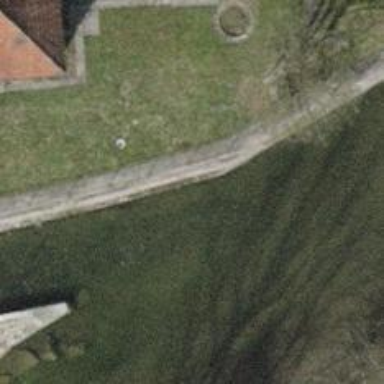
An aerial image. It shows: Canal.